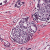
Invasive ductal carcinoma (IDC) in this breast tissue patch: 1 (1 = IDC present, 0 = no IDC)